Field crop: maize
Growth stage: 2
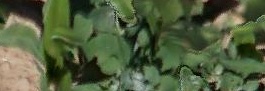
Species: maize